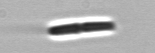
Label: pennate